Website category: restaurant
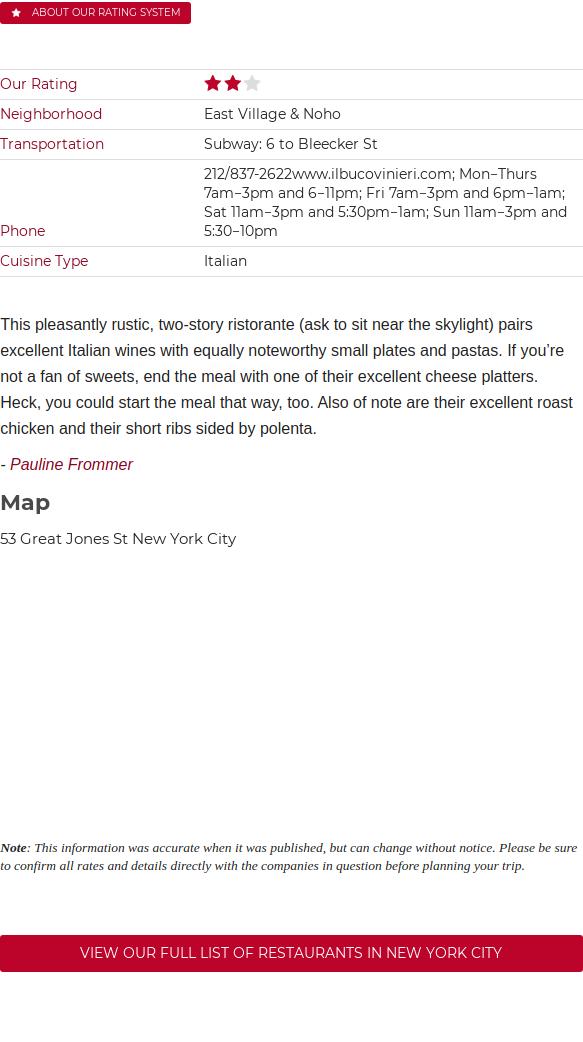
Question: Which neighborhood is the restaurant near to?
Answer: East Village & Noho

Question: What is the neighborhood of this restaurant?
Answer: East Village & Noho

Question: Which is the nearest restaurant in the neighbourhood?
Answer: East Village & Noho

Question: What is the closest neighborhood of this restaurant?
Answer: East Village & Noho

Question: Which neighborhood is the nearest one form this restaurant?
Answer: East Village & Noho

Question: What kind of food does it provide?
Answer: Italian

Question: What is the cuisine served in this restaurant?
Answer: Italian

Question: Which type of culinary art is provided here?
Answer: Italian

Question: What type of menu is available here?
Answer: Italian

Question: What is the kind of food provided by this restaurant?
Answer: Italian

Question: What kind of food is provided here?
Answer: Italian

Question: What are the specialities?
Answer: Italian

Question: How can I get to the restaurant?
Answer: Subway: 6 to Bleecker St

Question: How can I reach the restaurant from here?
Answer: Subway: 6 to Bleecker St

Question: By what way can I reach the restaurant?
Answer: Subway: 6 to Bleecker St

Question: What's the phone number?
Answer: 212/837-2622www.ilbucovinieri.com; MonThurs 7am3pm and 611pm; Fri 7am3pm and 6pm1am; Sat 11am3pm and 5:30pm1am; Sun 11am3pm and 5:3010pm

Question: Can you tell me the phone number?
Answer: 212/837-2622www.ilbucovinieri.com; MonThurs 7am3pm and 611pm; Fri 7am3pm and 6pm1am; Sat 11am3pm and 5:30pm1am; Sun 11am3pm and 5:3010pm

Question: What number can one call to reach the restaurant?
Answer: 212/837-2622www.ilbucovinieri.com; MonThurs 7am3pm and 611pm; Fri 7am3pm and 6pm1am; Sat 11am3pm and 5:30pm1am; Sun 11am3pm and 5:3010pm

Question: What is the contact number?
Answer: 212/837-2622www.ilbucovinieri.com; MonThurs 7am3pm and 611pm; Fri 7am3pm and 6pm1am; Sat 11am3pm and 5:30pm1am; Sun 11am3pm and 5:3010pm

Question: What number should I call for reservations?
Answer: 212/837-2622www.ilbucovinieri.com; MonThurs 7am3pm and 611pm; Fri 7am3pm and 6pm1am; Sat 11am3pm and 5:30pm1am; Sun 11am3pm and 5:3010pm

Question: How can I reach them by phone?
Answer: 212/837-2622www.ilbucovinieri.com; MonThurs 7am3pm and 611pm; Fri 7am3pm and 6pm1am; Sat 11am3pm and 5:30pm1am; Sun 11am3pm and 5:3010pm

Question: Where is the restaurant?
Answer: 53 Great Jones St New York City

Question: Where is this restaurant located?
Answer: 53 Great Jones St New York City

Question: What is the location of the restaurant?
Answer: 53 Great Jones St New York City

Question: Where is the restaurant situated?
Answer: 53 Great Jones St New York City

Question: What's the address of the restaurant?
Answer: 53 Great Jones St New York City

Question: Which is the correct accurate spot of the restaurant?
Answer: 53 Great Jones St New York City

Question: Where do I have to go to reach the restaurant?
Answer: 53 Great Jones St New York City